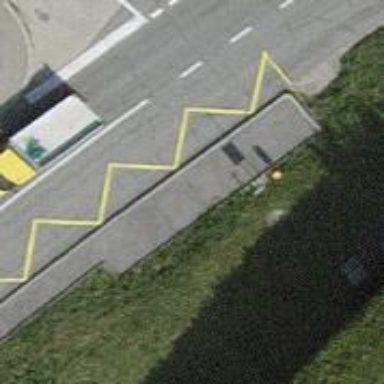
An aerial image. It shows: Bus stop with platform for public transport.